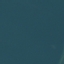
Land use / land cover class: SeaLake